Interaction volume radius: 5 \u00c5
Interaction volume height: 35 \u00c5
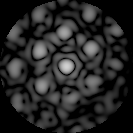
Disorder parameter: 0.5105